Question: I have two tables A and B. Both have same structure. We find matching records between these two. Here are the scripts
'''
CREATE TABLE HRS.A
(
F_1 NUMBER(5,0),
F_2 NUMBER(5,0),
F_3 NUMBER(5,0)
);
CREATE TABLE HRS.B
(
F_1 NUMBER(5,0),
F_2 NUMBER(5,0),
F_3 NUMBER(5,0)
);
INSERT INTO hrs.a VALUES (1,1000,2000);
INSERT INTO hrs.a VALUES (2,1100,8000);
INSERT INTO hrs.a VALUES (3,4000,3000);
INSERT INTO hrs.a VALUES (4,2000,5000);
INSERT INTO hrs.a VALUES (5,5000,3000);
INSERT INTO hrs.a VALUES (6,6000,6000);
INSERT INTO hrs.a VALUES (7,3000,7000);
INSERT INTO hrs.a VALUES (8,1100,9000);
INSERT INTO hrs.b VALUES (1,4000,2000);
INSERT INTO hrs.b VALUES (2,6000,8000);
INSERT INTO hrs.b VALUES (3,1000,3000);
INSERT INTO hrs.b VALUES (4,2000,5000);
INSERT INTO hrs.b VALUES (5,8000,3000);
INSERT INTO hrs.b VALUES (6,1100,6000);
INSERT INTO hrs.b VALUES (7,5000,7000);
INSERT INTO hrs.b VALUES (8,1000,9000);
'''
To find matching records
'''
SELECT a.F_1 A_F1, b.F_1 B_F1 FROM HRS.A, HRS.B WHERE A.F_2 = B.F_2
'''
results
'''
A_F1 B_F1
3 1
6 2
1 3
4 4
8 6
2 6
5 7
1 8
'''
Now i want to remove duplicate entries in both columns separately e.g. 1 is repeating in A_F1 (regardless of B_F1) so row # 3(1-3) and 8(1-8) will be removed. Now 6 is repeating in B_F1 (regardless of A_F1) so row # 5(8-6) and 6(2-6) will be removed. Final result should be
'''
A_F1 B_F1
3 1
6 2
4 4
5 7
'''
, These two tables contain . I was first finding and inserting these matching records into a temp table, then removing duplicate from first column then from second column and then selecting all from temp table. This is too too slow. How can i achieve this as faster as possible?
I executed following statements multiple times to generate 4096 records in each table
'''
INSERT INTO hrs.a SELECT F_1 + 1, F_2 + 1, 0 FROM hrs.a;
INSERT INTO hrs.b SELECT F_1 + 1, F_2 + 1, 0 FROM hrs.b;
'''
Now i executed all answers and found these
'''
Rachcha 9.11 secs OK
techdo 1.14 secs OK
Gentlezerg 577 msecs WRONG RESULTS
Justin 218 msecs OK
'''
Even @Justin took 37.69 secs for 65,536 records in each (total = 131,072)
Waiting for more optimized answers as actual number of records are 1,000,000 :)
Here is the execution plan of the query based on Justin's answer

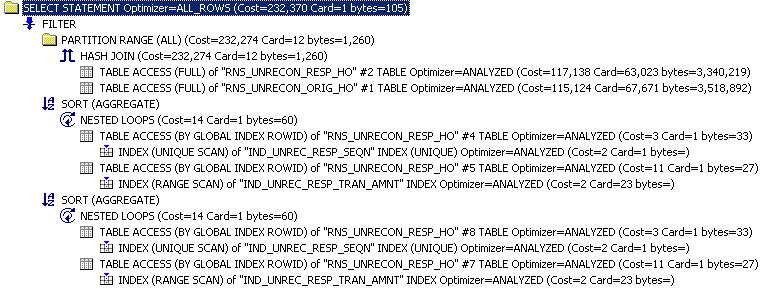
Answer: Each one of these solutions are taking time, the best one (Justin) took almost 45 mins without even returning for 2 million records. I ended up with inserting matching records in a temp table and then removing duplicates and i found it much faster than these solutions with this data set.